Field crop: maize
Growth stage: 2
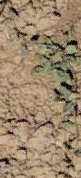
Species: convolvulus